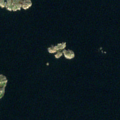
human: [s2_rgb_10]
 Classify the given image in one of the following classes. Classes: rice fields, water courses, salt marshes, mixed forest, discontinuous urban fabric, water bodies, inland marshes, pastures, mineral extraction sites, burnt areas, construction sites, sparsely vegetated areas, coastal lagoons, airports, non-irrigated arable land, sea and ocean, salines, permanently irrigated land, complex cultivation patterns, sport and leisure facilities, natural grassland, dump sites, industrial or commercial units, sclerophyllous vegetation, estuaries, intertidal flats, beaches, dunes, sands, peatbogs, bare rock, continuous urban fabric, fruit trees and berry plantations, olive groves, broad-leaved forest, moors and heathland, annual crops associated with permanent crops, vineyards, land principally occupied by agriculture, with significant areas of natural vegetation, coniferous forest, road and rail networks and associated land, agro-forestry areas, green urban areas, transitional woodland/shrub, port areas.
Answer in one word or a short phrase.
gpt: sea and ocean